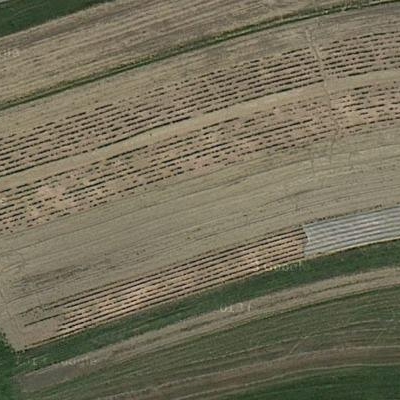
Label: bField